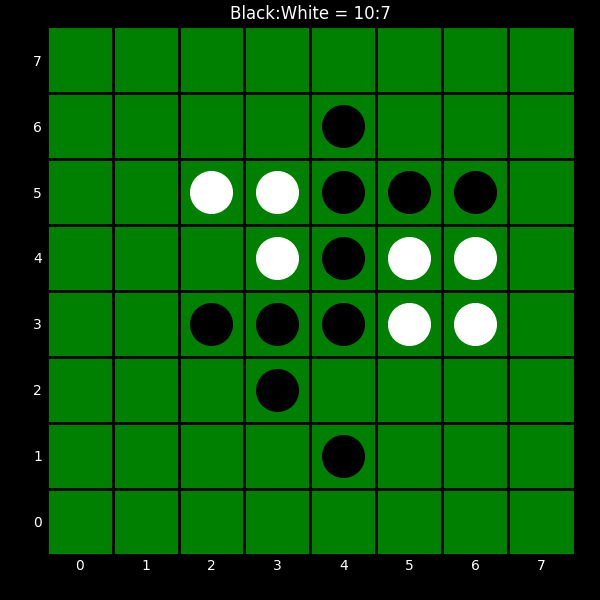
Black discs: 10
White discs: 7